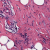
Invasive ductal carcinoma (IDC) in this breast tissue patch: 0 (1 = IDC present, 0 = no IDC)